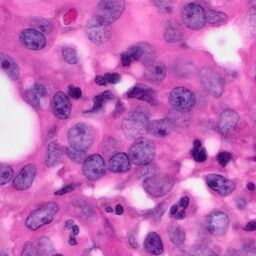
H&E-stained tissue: Pancreatic